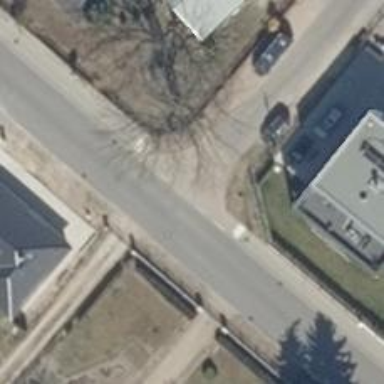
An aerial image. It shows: Unmarked road crossing.